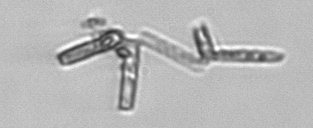
Label: Thalassionema